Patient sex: M
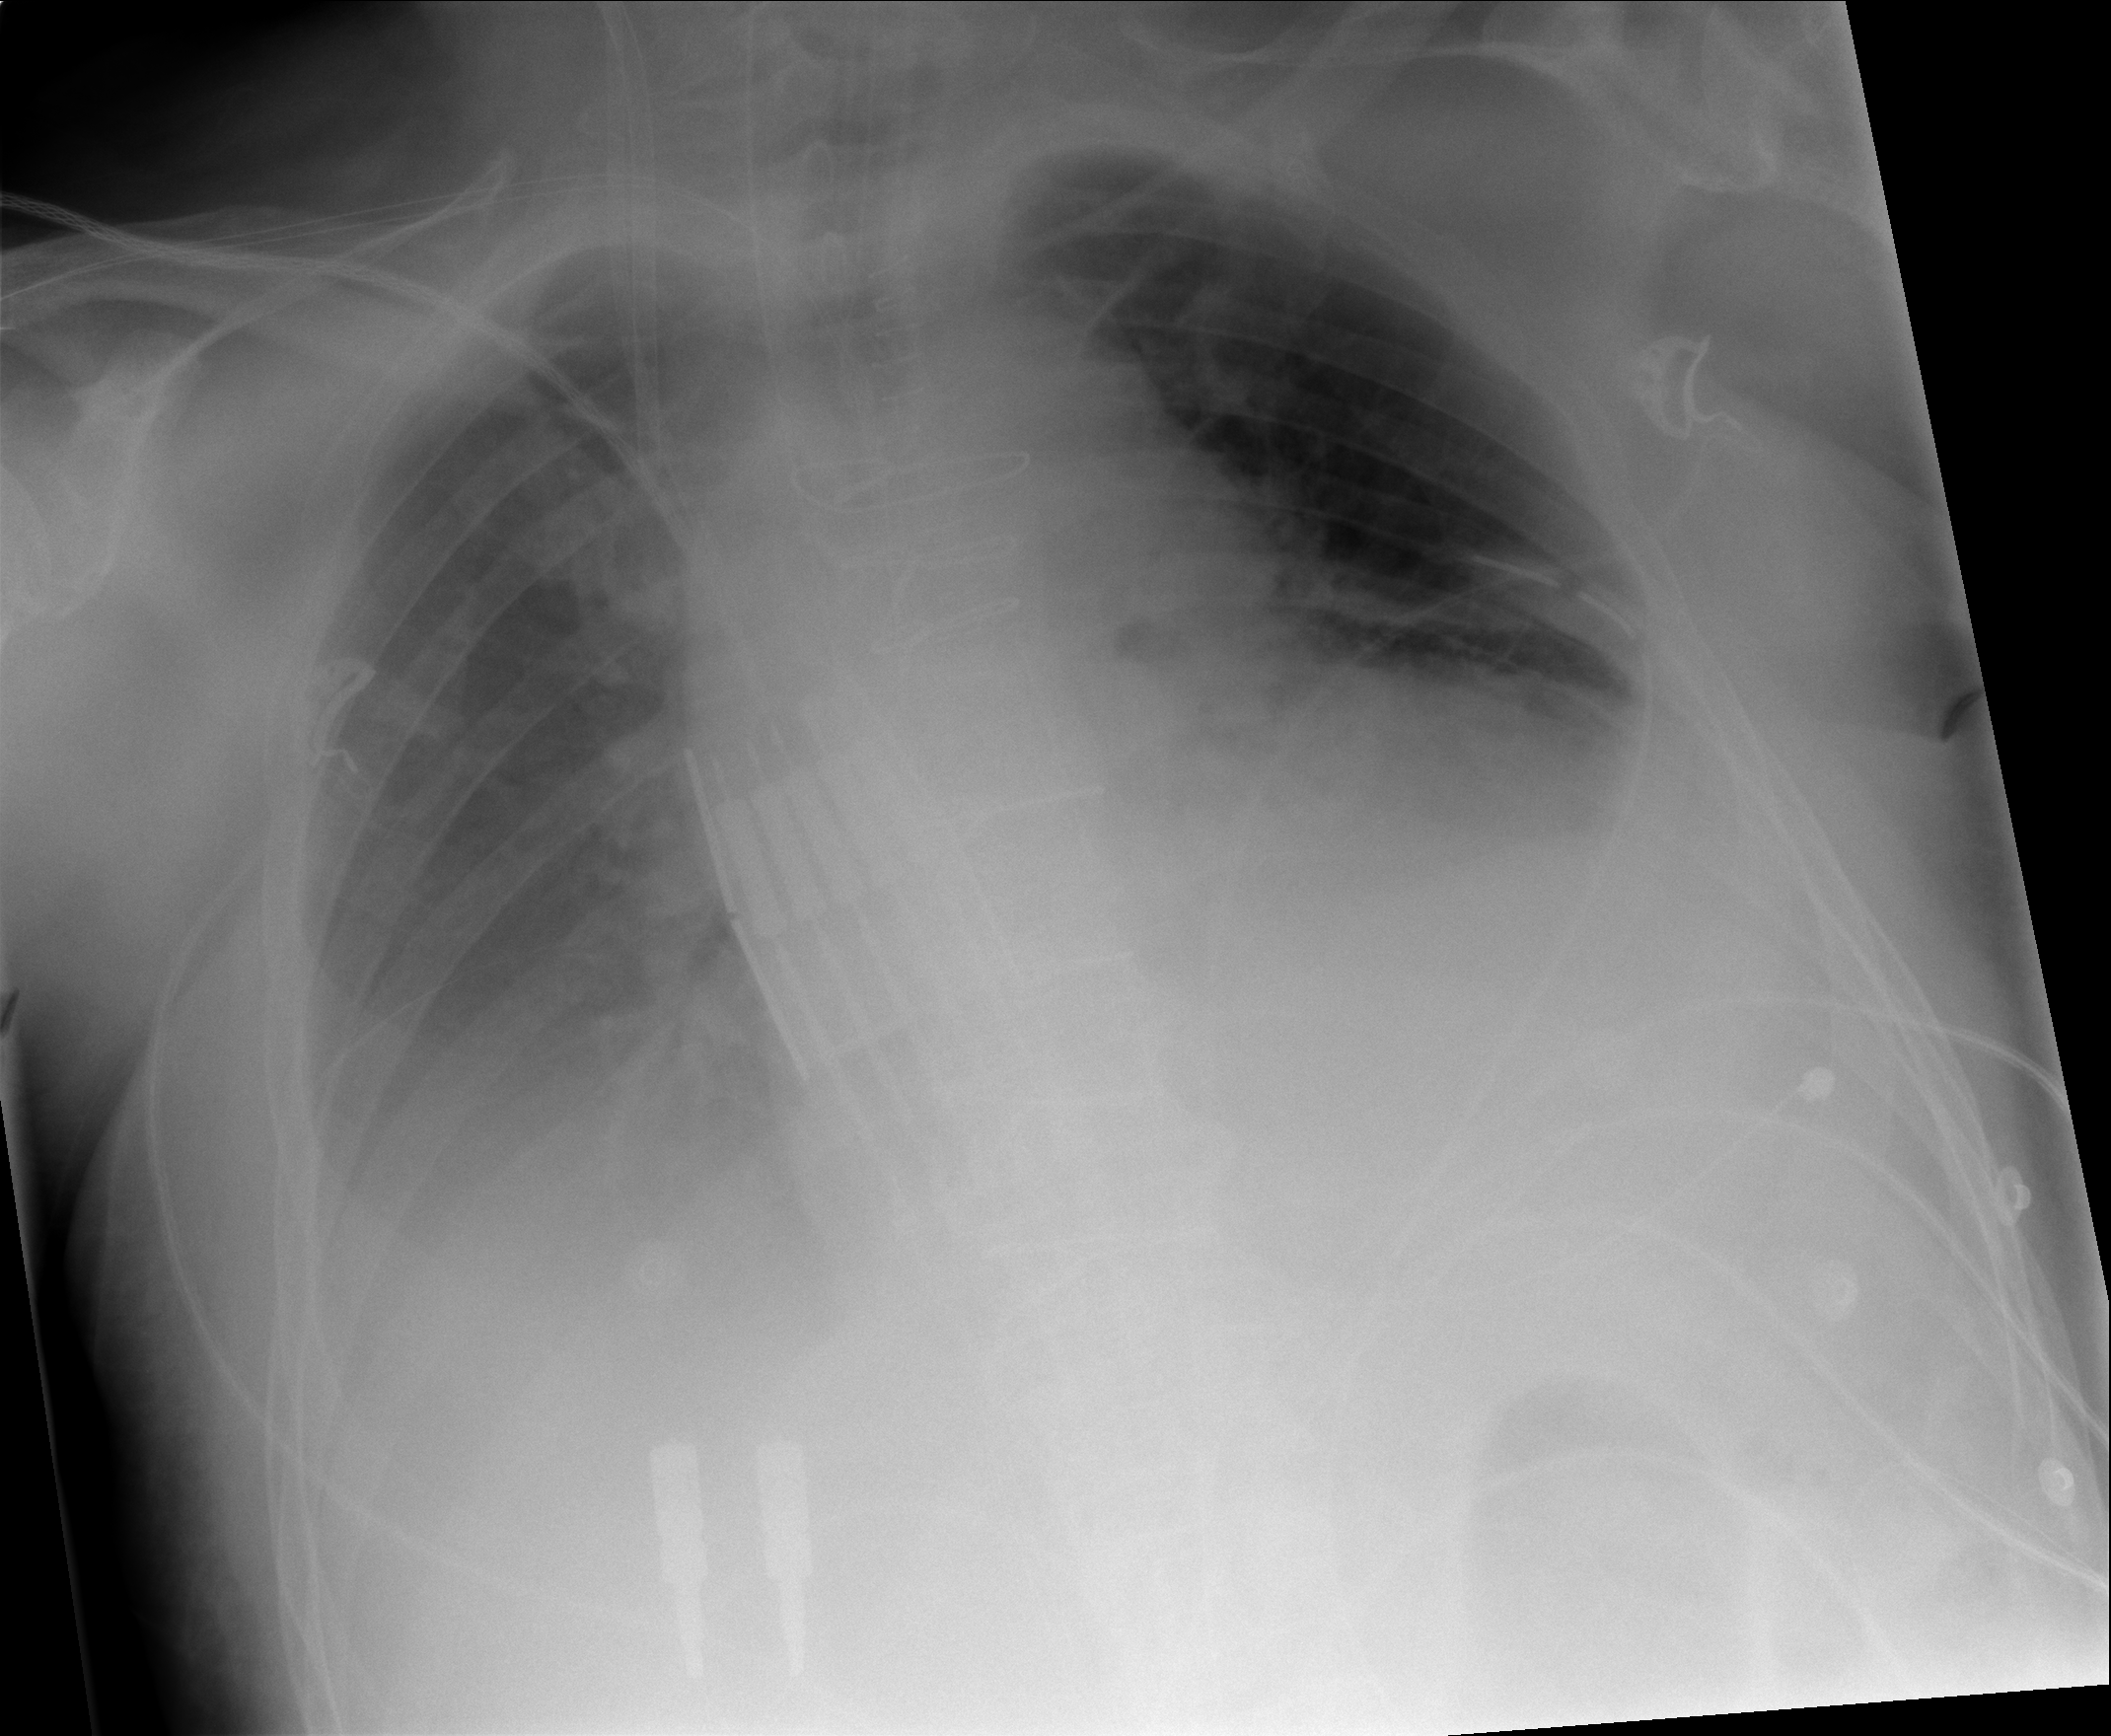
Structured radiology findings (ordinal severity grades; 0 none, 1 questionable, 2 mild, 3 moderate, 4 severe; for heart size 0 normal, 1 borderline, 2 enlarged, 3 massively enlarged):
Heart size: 2
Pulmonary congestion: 2
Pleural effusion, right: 2
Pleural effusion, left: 2
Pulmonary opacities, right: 0
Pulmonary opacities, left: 0
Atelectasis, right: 2
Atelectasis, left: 2